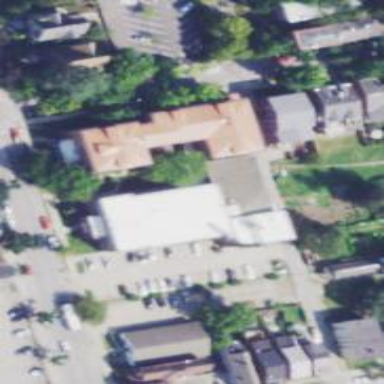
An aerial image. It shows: School.